Field crop: maize
Growth stage: 2
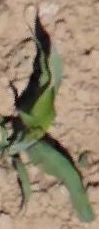
Species: maize